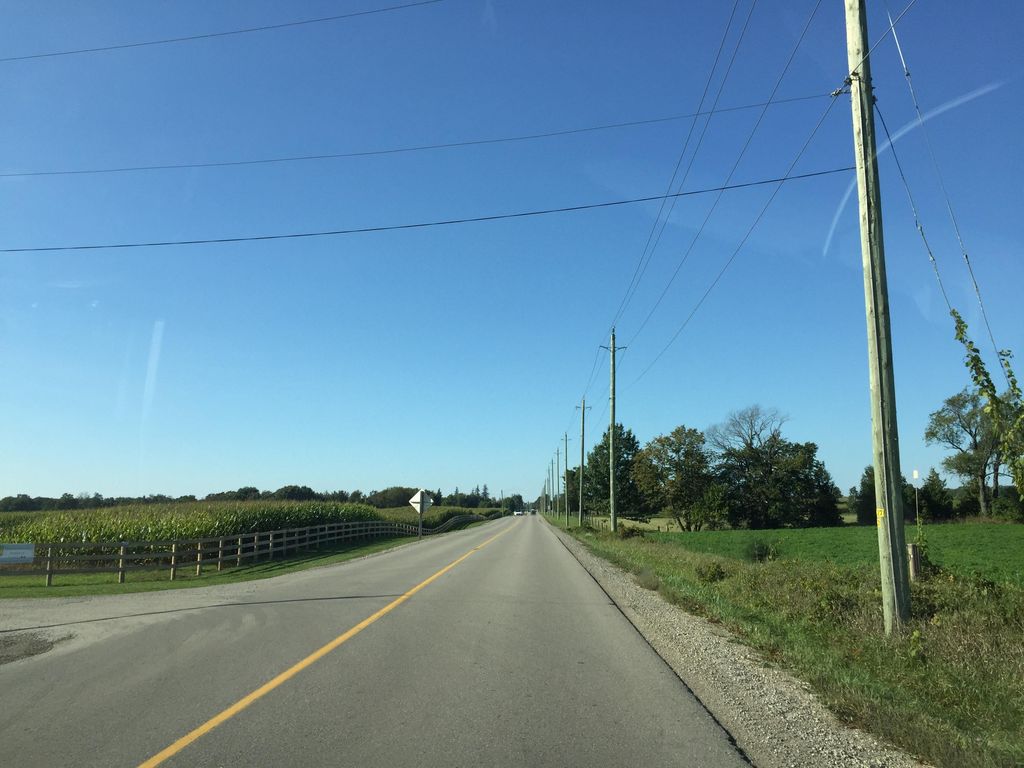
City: kitchener-waterloo